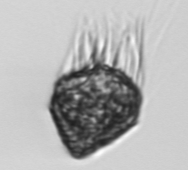
Label: Strombidium_morphotype2